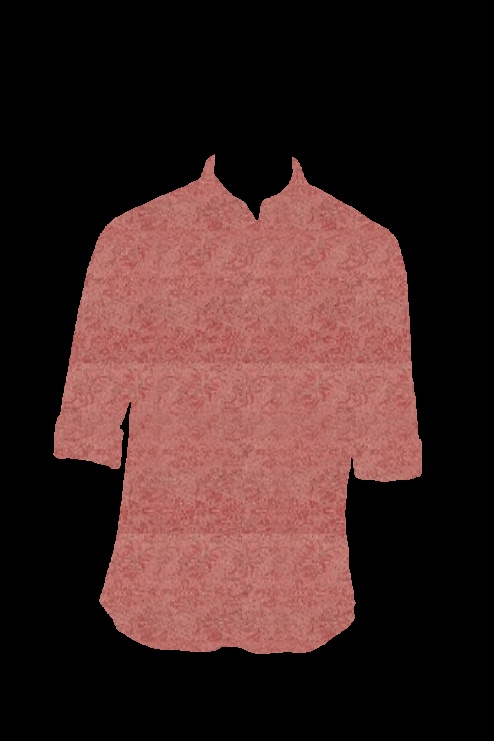
pink kalimba tee